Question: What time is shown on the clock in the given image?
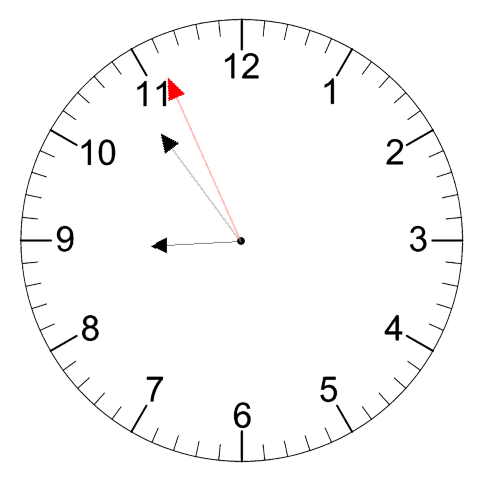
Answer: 08:53:56